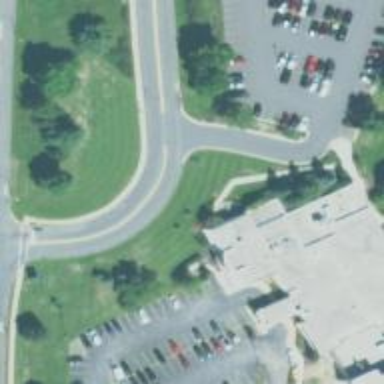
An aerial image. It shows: Footway.